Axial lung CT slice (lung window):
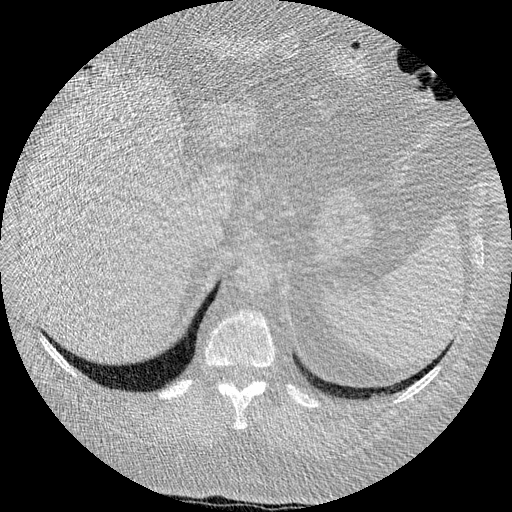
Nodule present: no